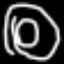
Label: donut